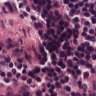
Metastatic tissue present: no